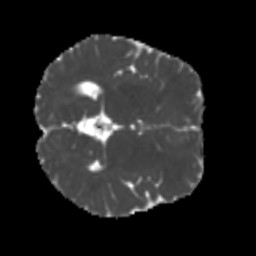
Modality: MD
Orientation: axial
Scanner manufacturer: siemens
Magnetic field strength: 3 T
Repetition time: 4 s
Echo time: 0.0594 s